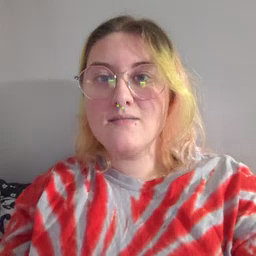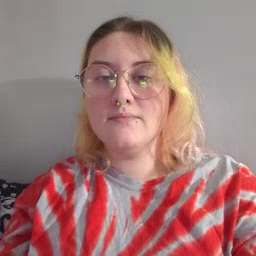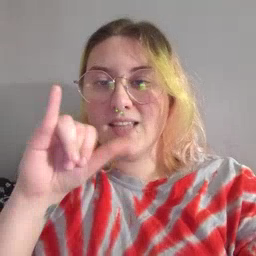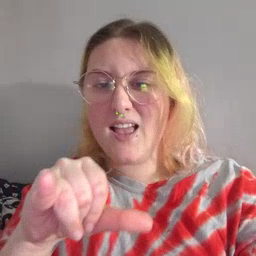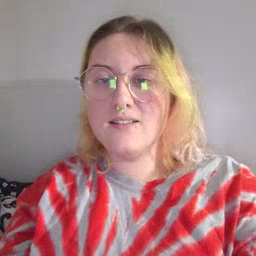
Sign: stay